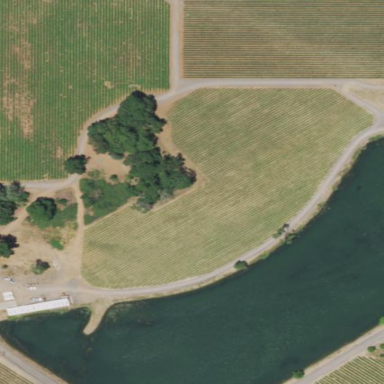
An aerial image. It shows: Vineyard with wine grapes as the crop.